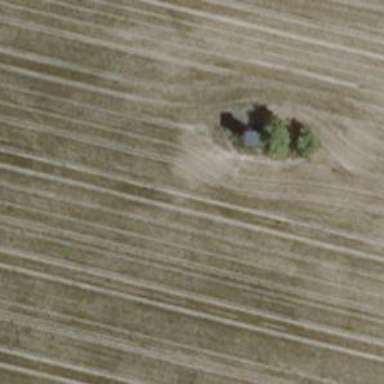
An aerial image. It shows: Hunting stand.